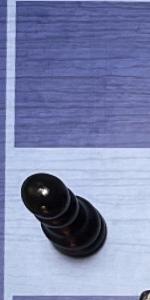
Label: Pawn_Black